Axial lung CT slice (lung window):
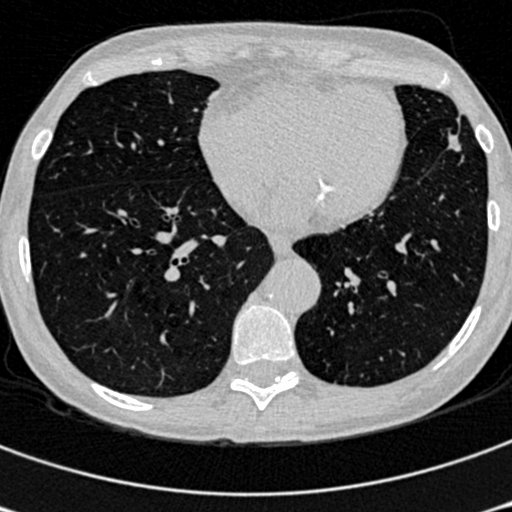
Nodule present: no